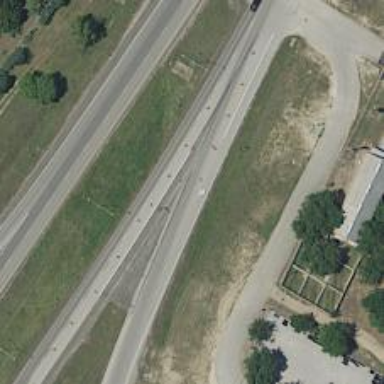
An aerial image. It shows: Trunk link highway.